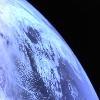
Label: cloud